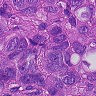
Metastatic tissue present: yes